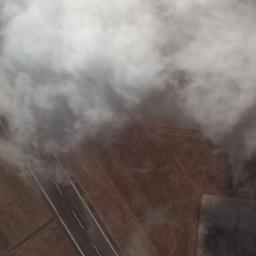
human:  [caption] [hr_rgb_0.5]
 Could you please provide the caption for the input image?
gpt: The runway with several center line markings goes through the clearing .

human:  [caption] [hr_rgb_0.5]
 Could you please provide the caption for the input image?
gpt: There is brown bare ground next to the runway, There are white short-line signs on the runway, And there are large white clouds in the air .

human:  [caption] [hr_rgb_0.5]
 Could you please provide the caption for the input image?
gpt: The runway is on the bare land with a cloud above it .

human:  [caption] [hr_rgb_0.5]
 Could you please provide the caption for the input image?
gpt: There is a building next to the runway .

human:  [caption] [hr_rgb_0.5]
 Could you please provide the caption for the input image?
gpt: There are thick clouds over the runway .